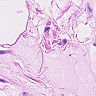
Metastatic tissue present: no